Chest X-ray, PA view. Patient: 23 years old, sex M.
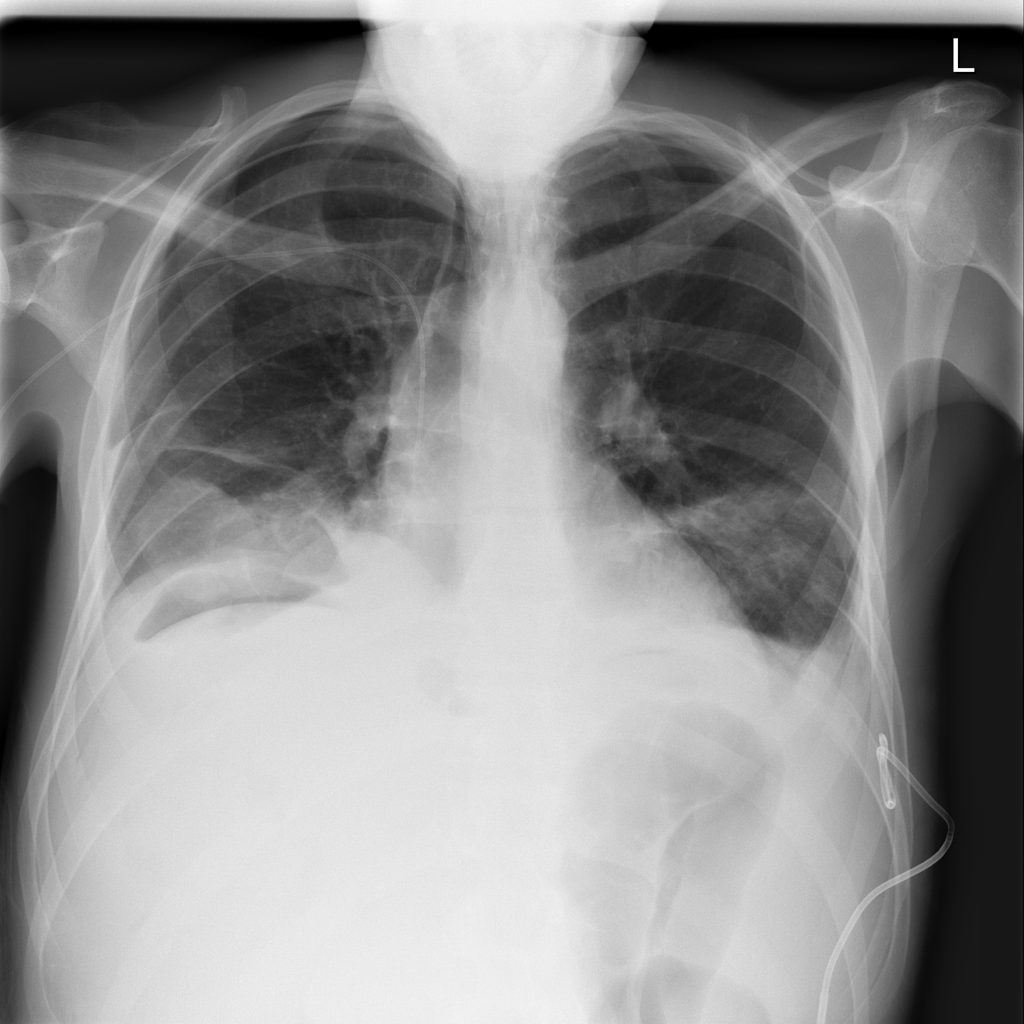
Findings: Atelectasis, Effusion, Infiltration